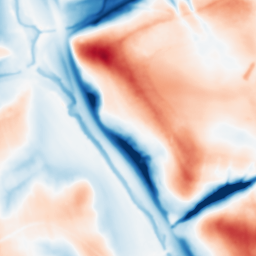
Category: multiscale
Decomposition family: dog
Decomposition parameters: sigma_low: 1
sigma_high: 20
Upsampling method: linear_exact
Upsampling parameters: scale: 2
Upsampling scale: 2